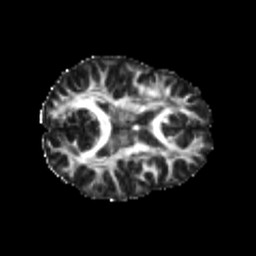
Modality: FA
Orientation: axial
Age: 21
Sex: female
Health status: healthy
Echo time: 0.074 s